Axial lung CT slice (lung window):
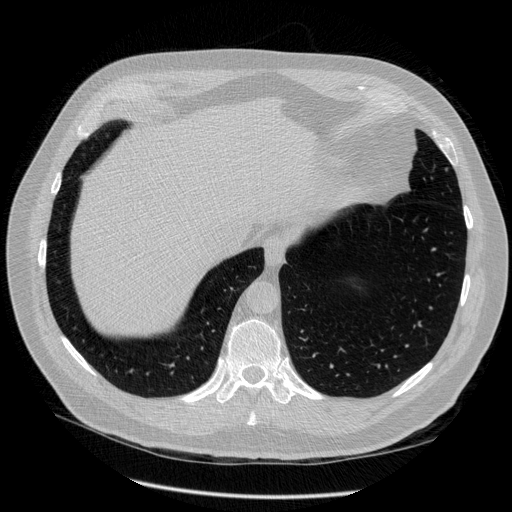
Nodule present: no